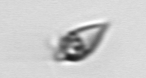
Label: Oxytoxum